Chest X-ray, PA view. Patient: 35 years old, sex F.
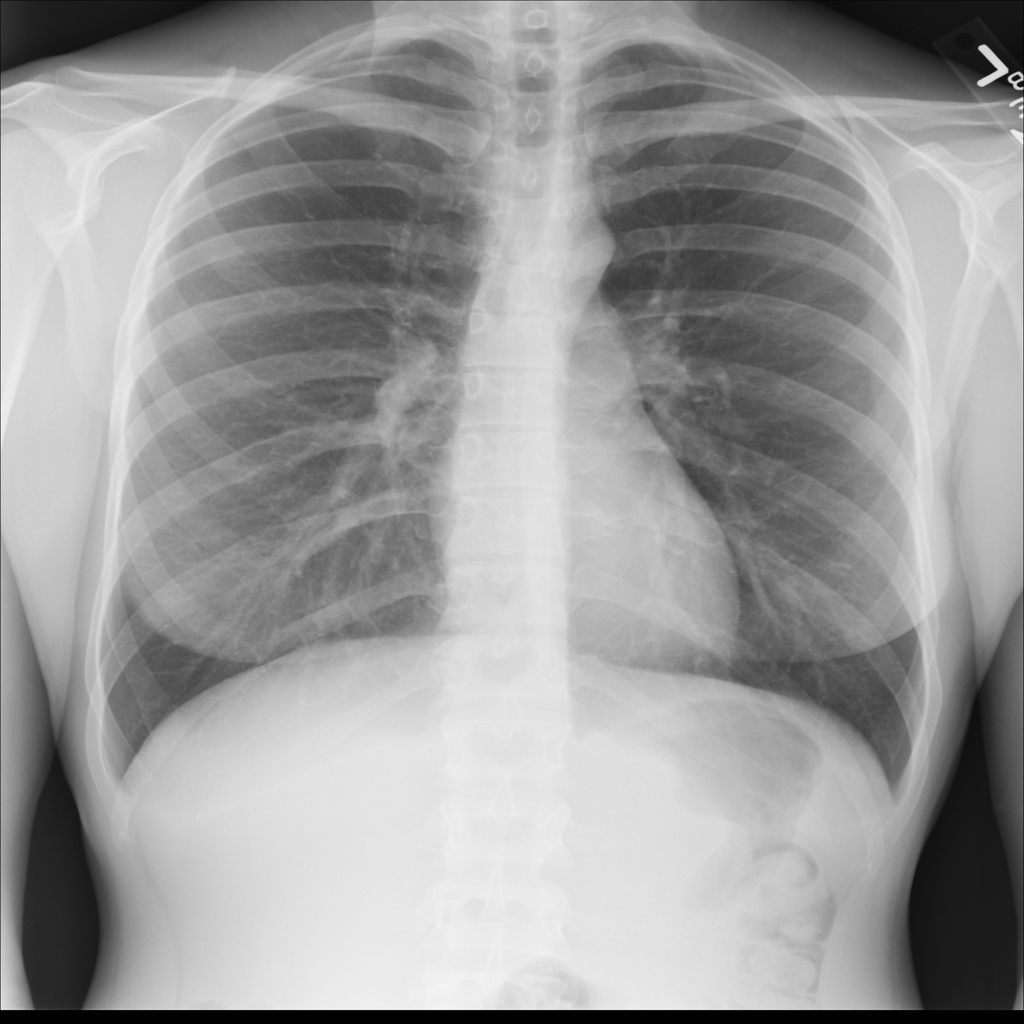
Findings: No Finding